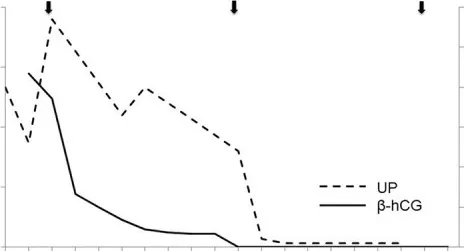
Clinical course. beta-hCG = human beta subunit of chorionic gonadotropin; Cre = creatinine; im = intramuscular injection; MTX = methotrexate; PSL = prednisolone; RB = renal biopsy; UP = urinary protein.
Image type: pathology (immunostaining)